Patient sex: F
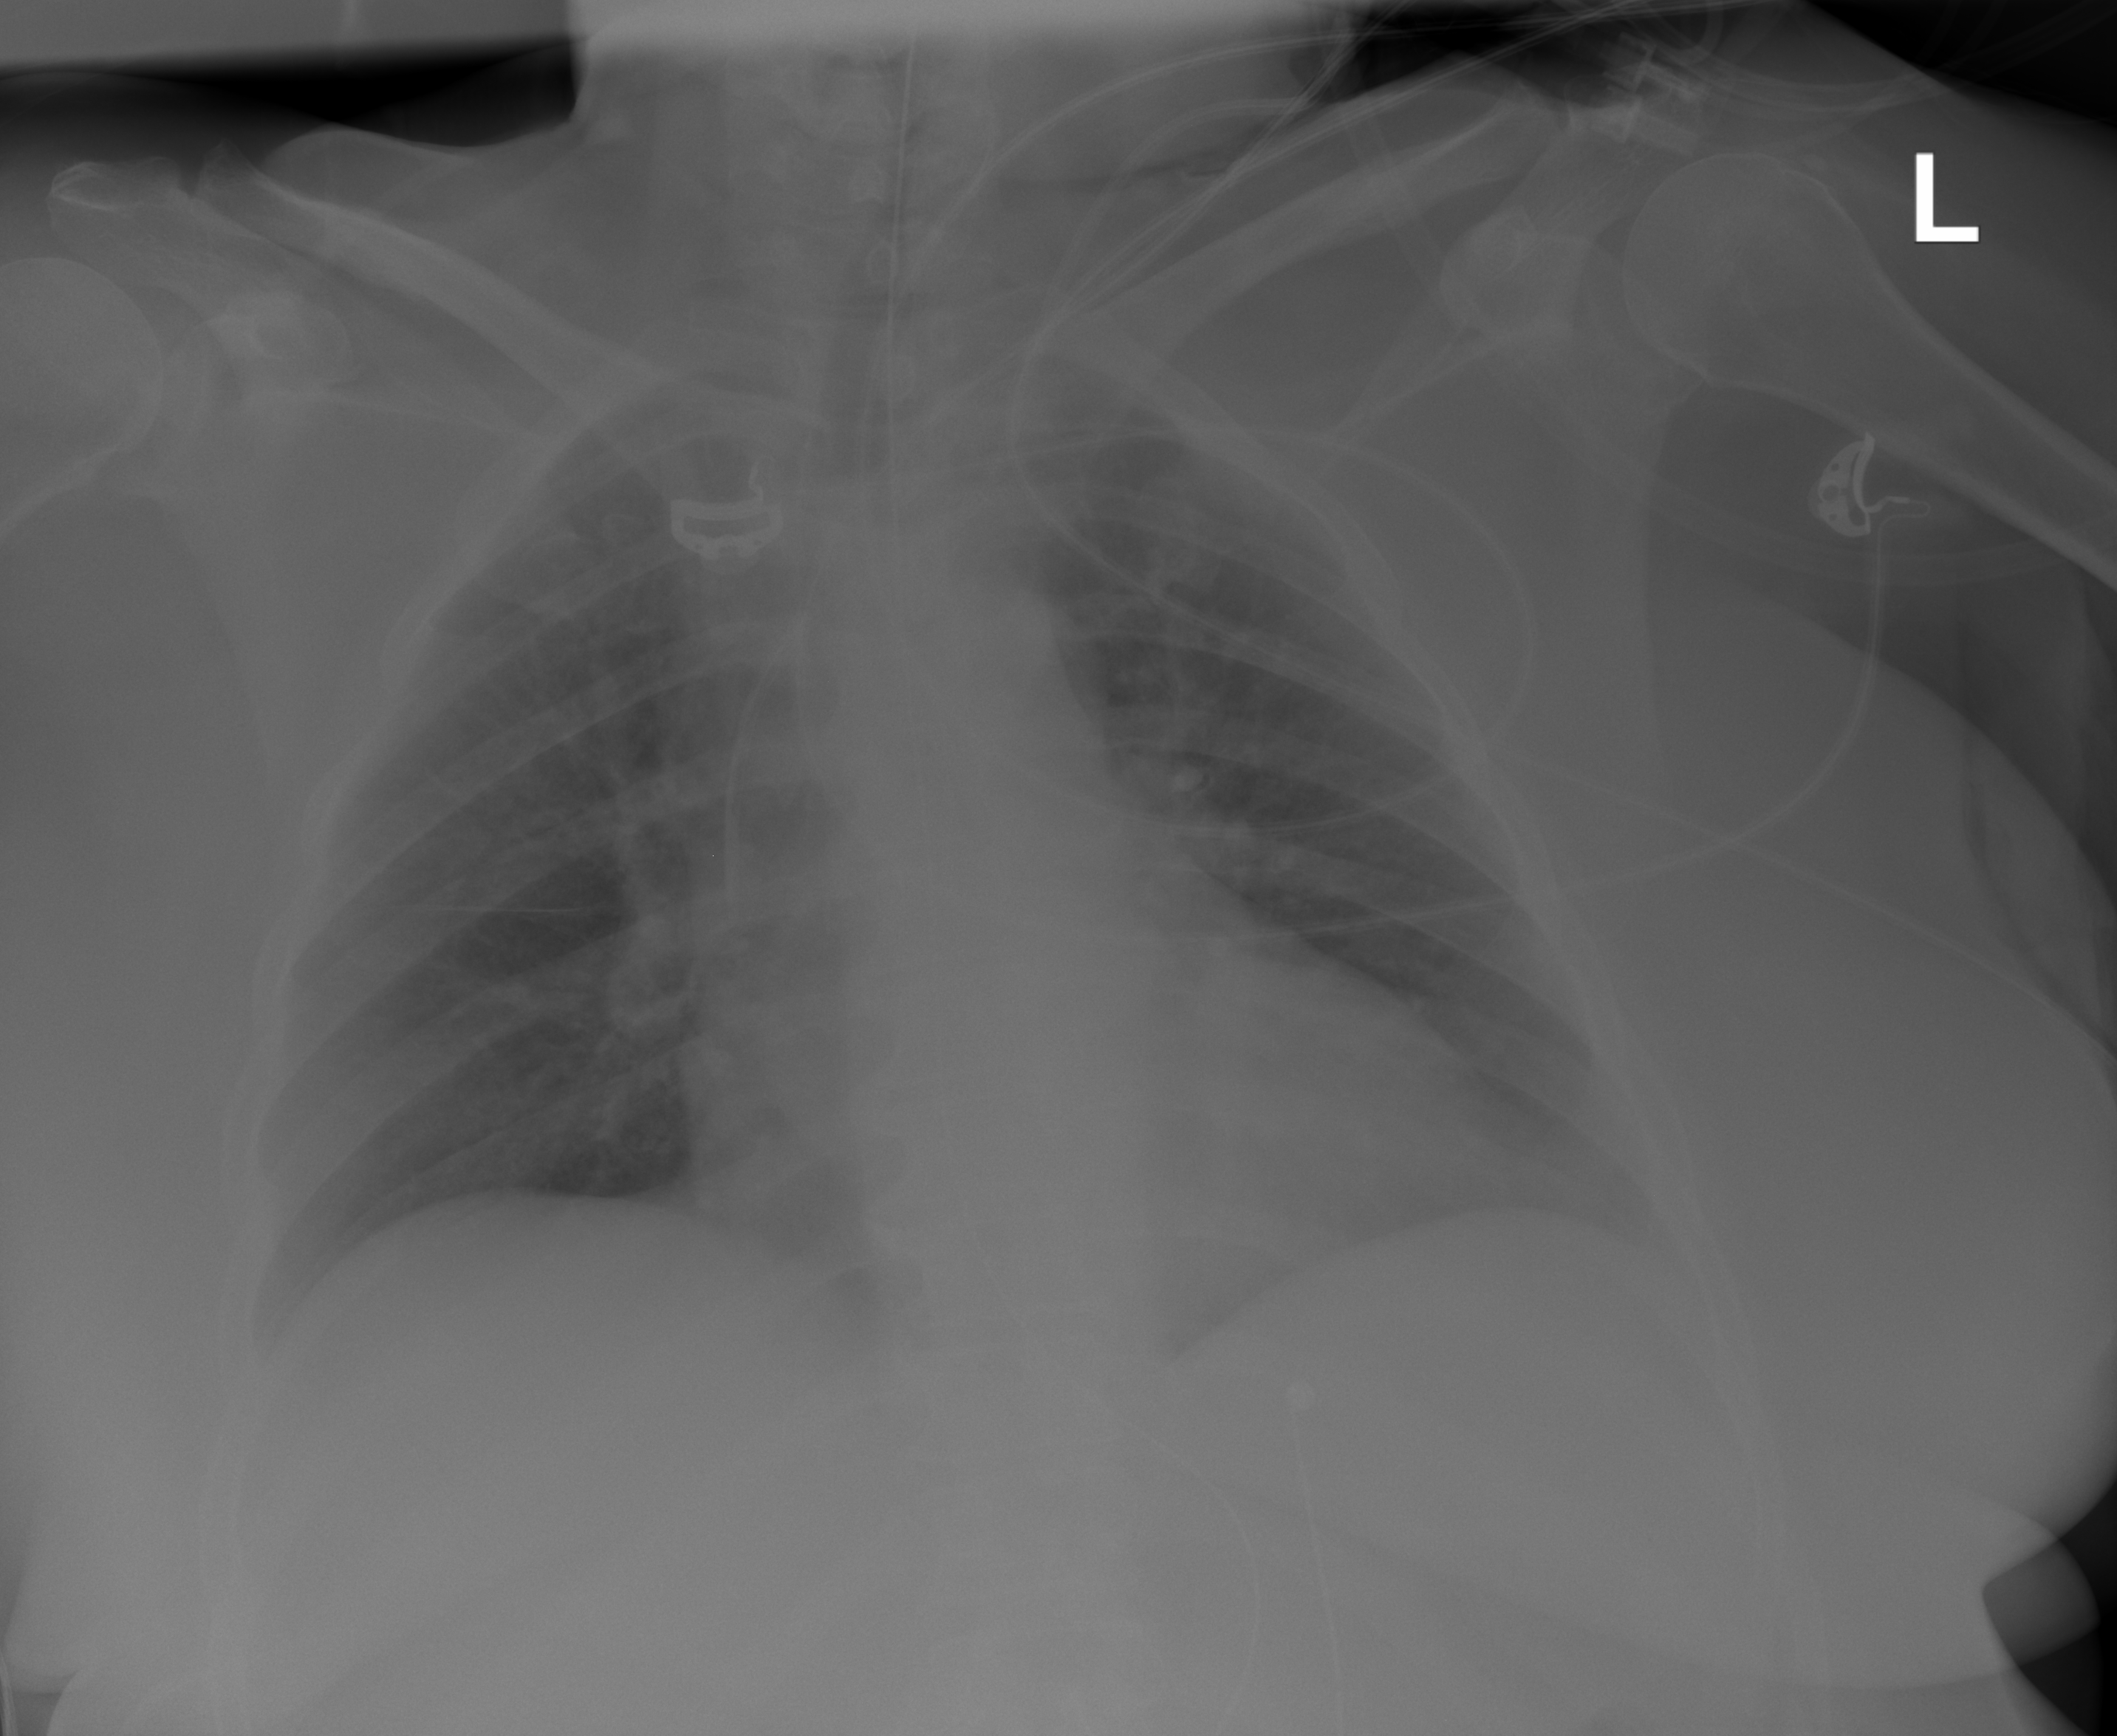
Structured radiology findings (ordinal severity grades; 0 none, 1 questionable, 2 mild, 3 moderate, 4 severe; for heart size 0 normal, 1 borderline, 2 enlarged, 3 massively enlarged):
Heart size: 0
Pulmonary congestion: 0
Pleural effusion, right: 0
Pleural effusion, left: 1
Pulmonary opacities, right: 0
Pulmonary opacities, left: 0
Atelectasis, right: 1
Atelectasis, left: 1